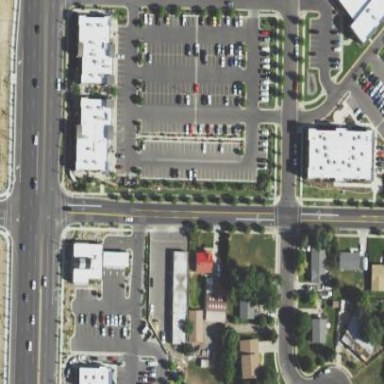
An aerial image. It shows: Retail area.